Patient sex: F
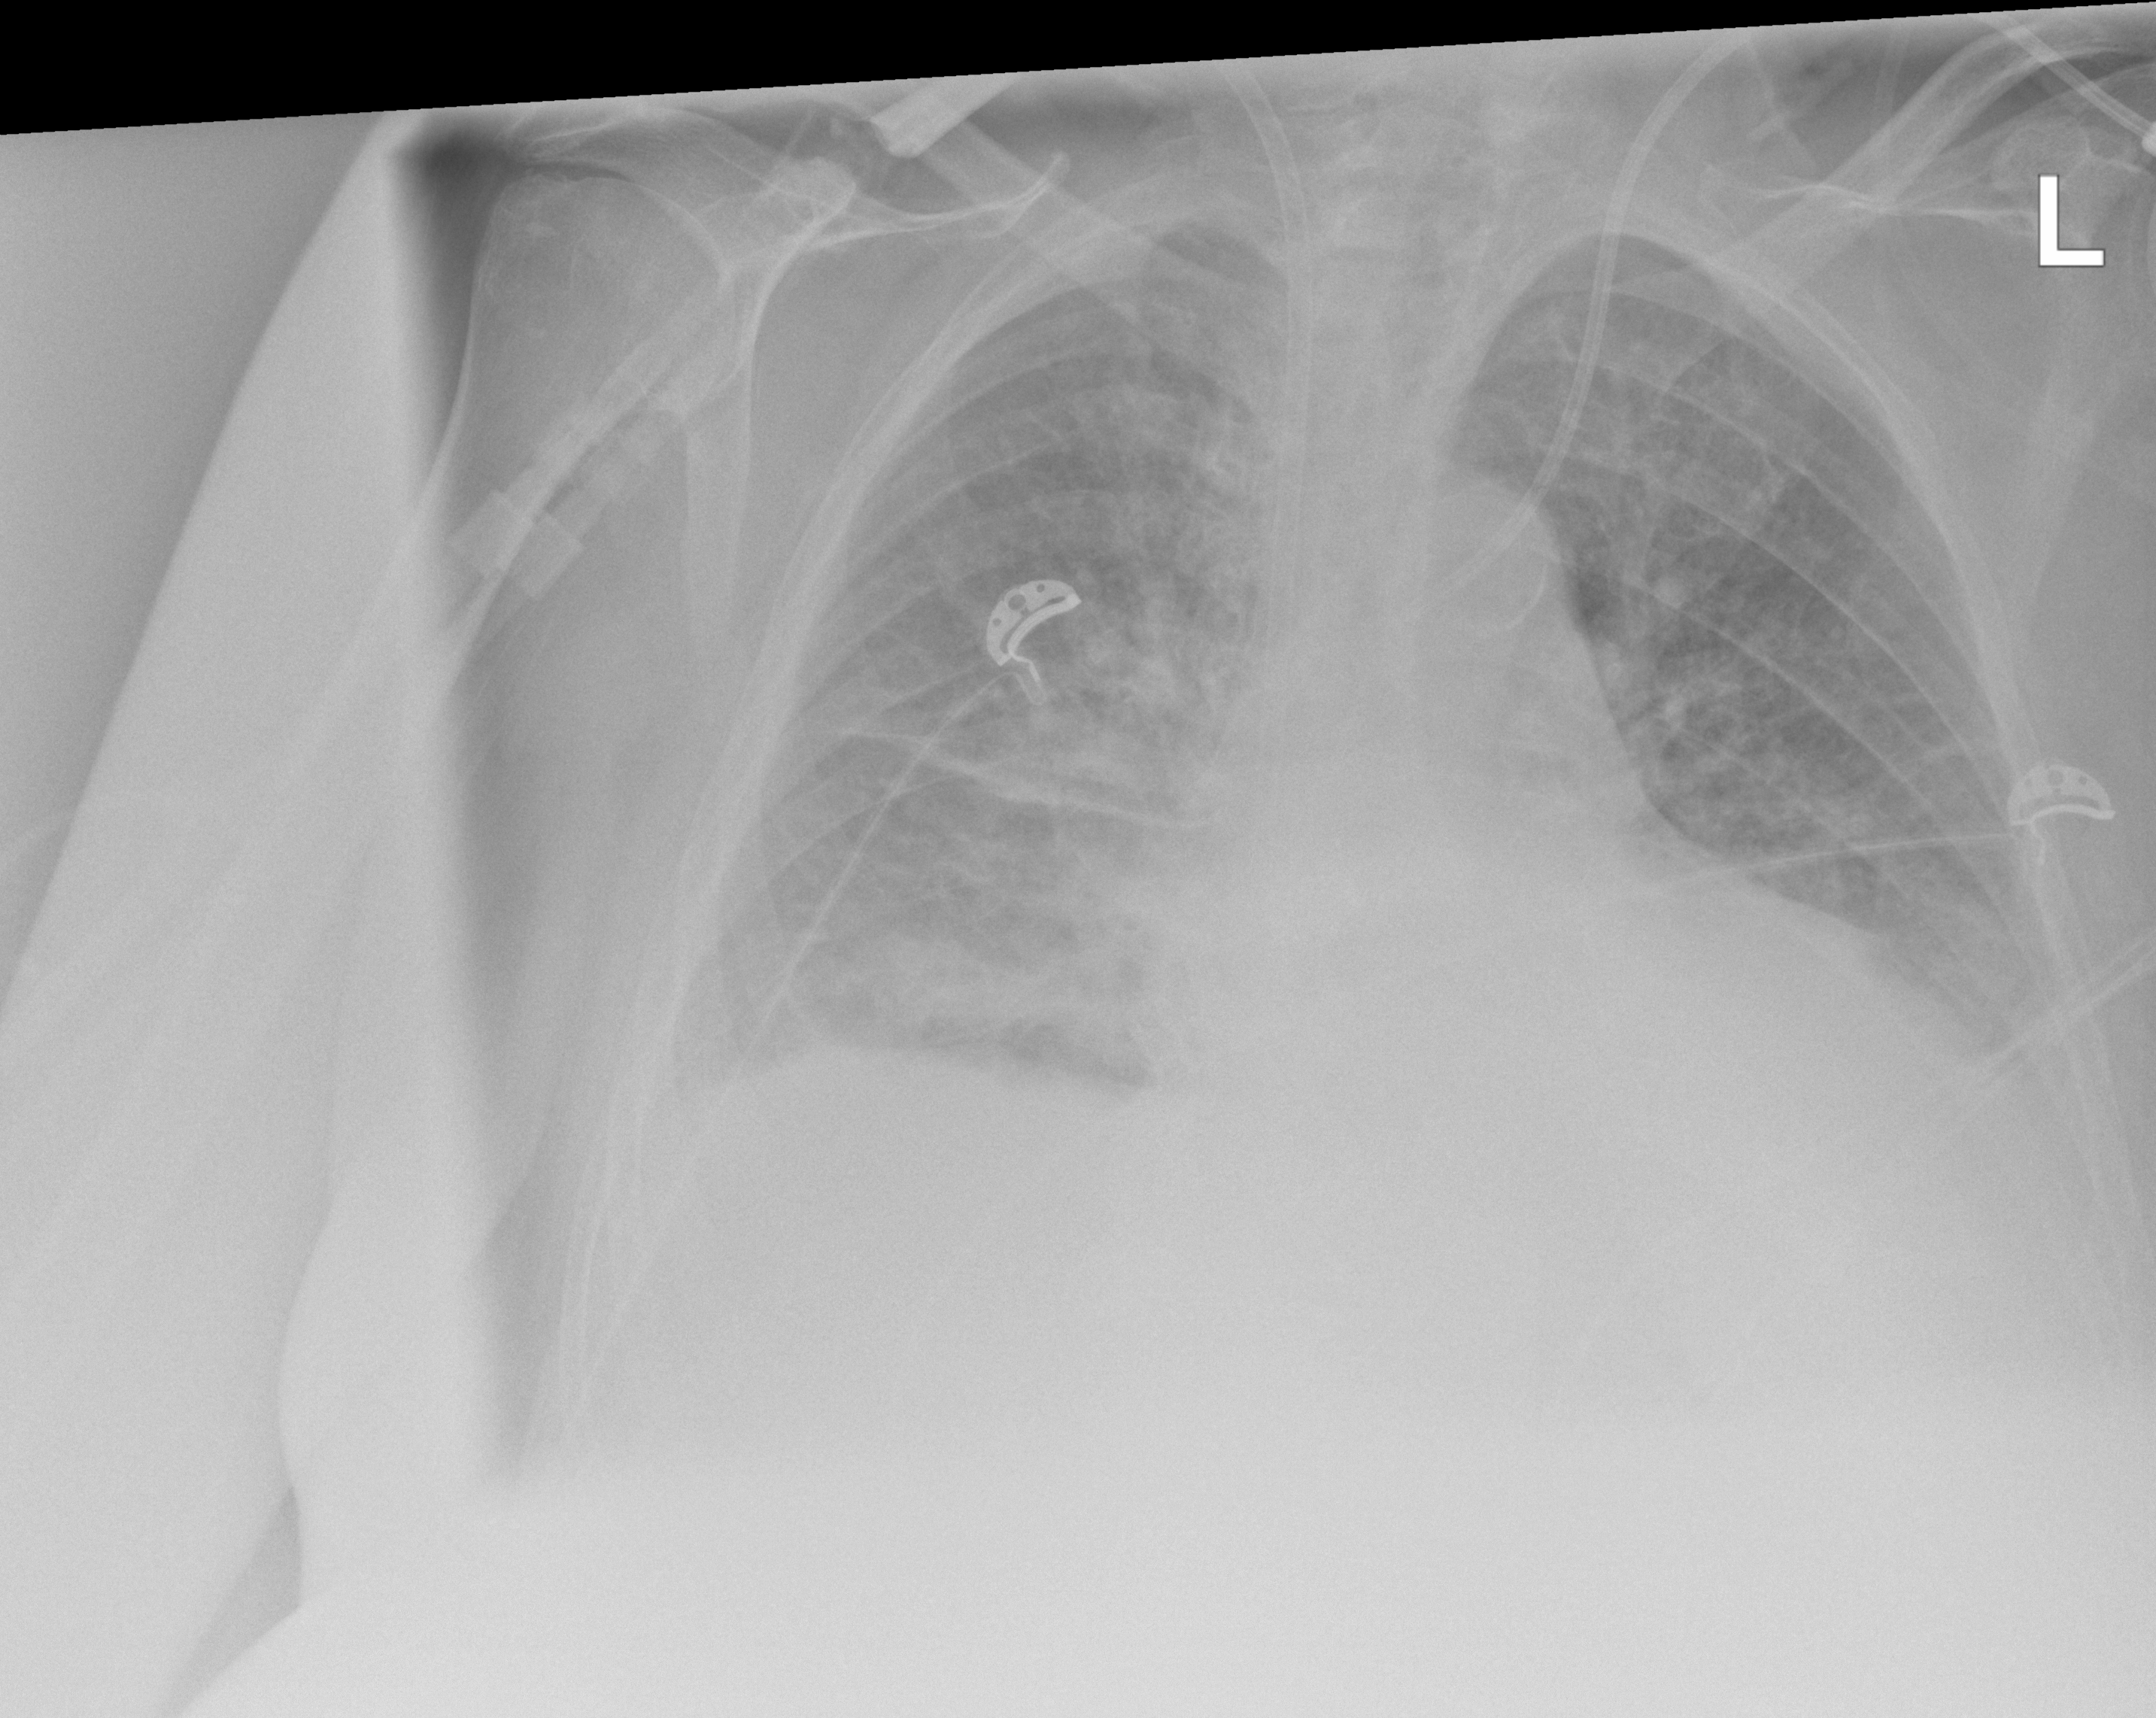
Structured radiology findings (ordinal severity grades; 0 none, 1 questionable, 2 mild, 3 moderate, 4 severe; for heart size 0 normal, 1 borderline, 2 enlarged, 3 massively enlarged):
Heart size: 2
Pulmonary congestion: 3
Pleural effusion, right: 2
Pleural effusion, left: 2
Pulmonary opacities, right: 3
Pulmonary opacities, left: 2
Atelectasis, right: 3
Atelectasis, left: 3